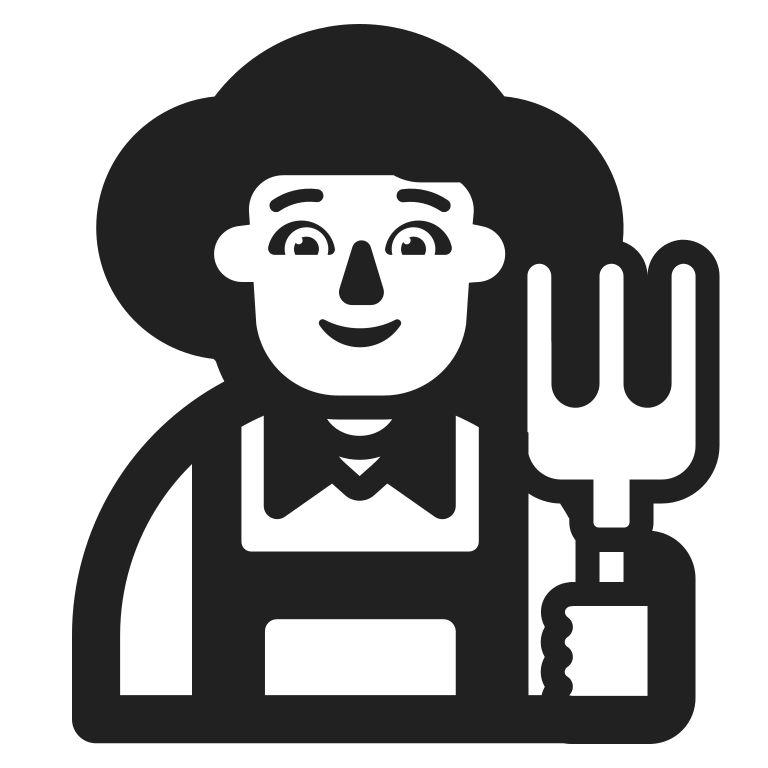
farmer high contrast default